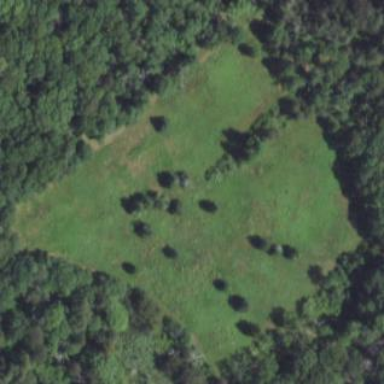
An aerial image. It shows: Area covered with grass.